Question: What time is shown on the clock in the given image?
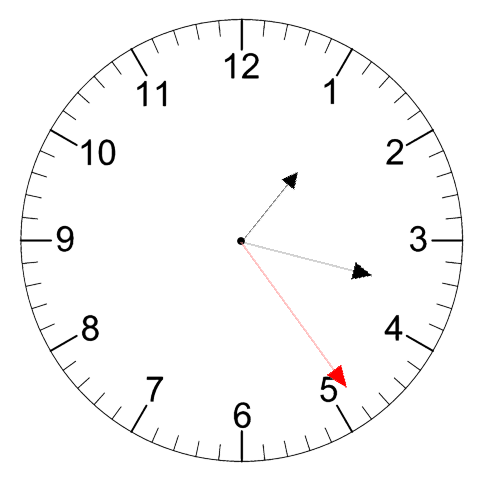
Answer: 01:17:24